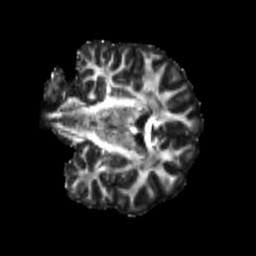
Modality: FA
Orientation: coronal
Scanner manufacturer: siemens
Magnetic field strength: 3 T
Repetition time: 4 s
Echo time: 0.0594 s